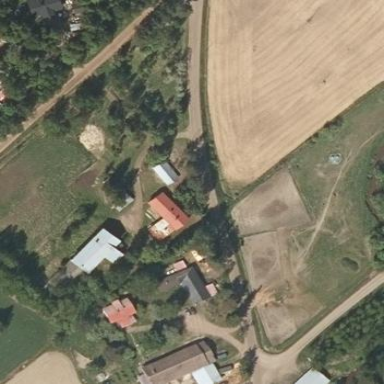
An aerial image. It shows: Farmyard area.